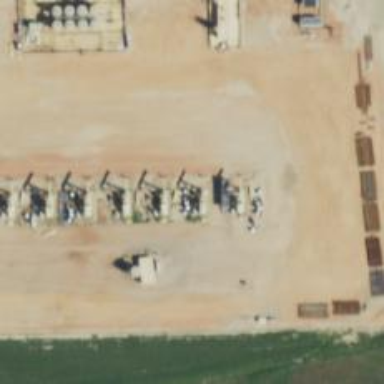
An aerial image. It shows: Petroleum well.